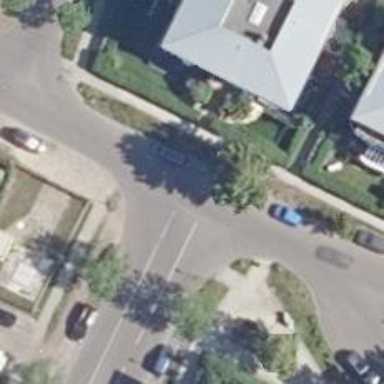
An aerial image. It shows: Residential road with asphalt surface and sidewalks on both sides. There is parallel parking on street side on both lanes.